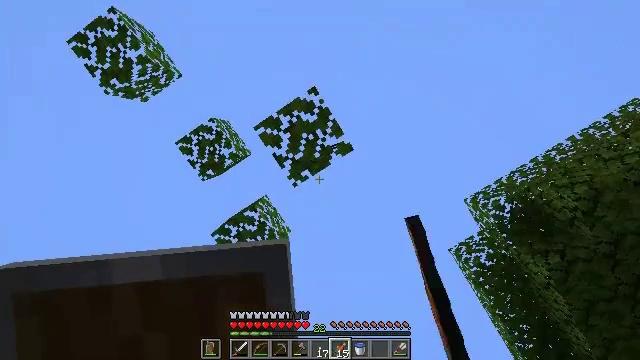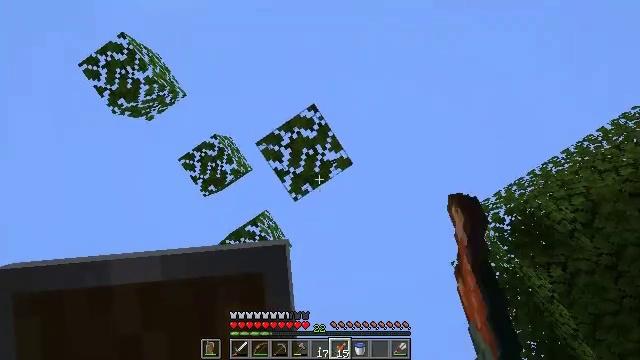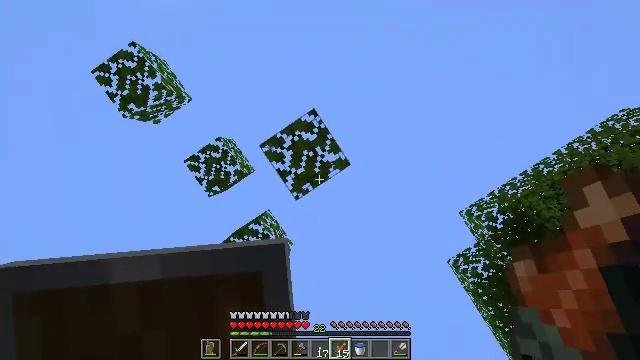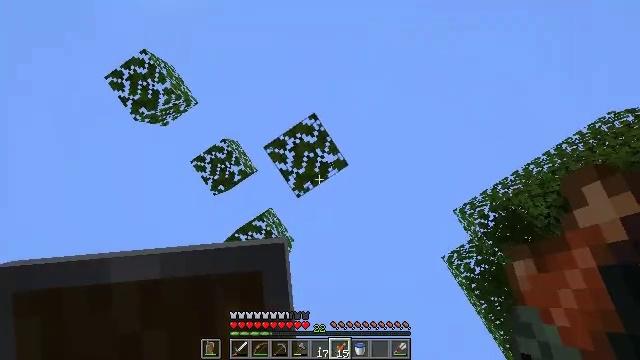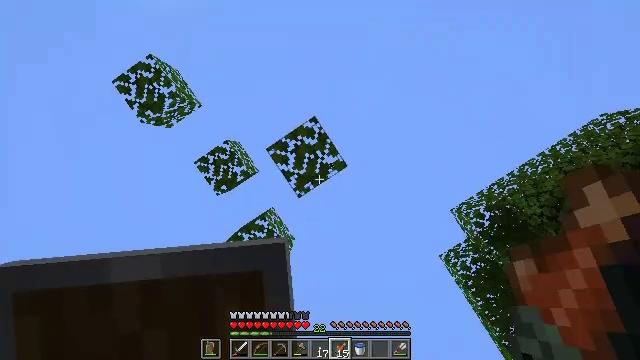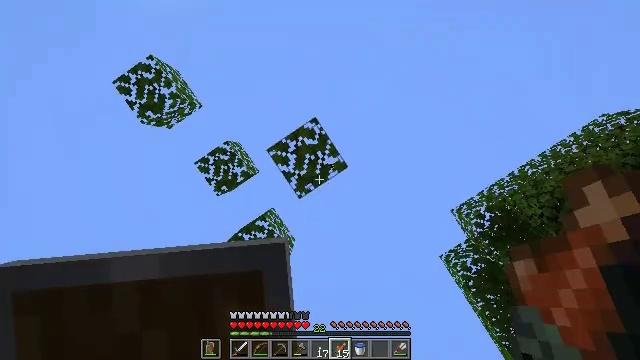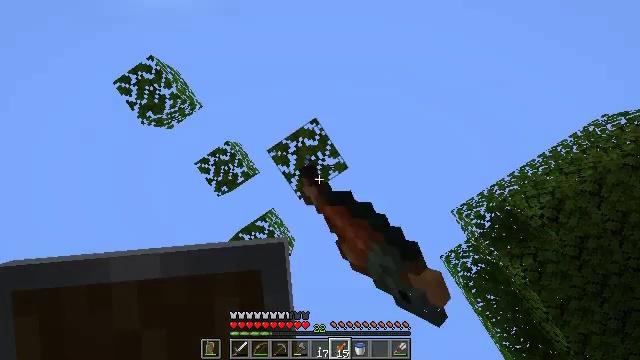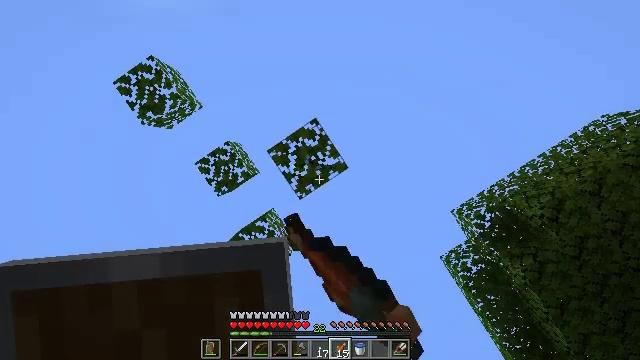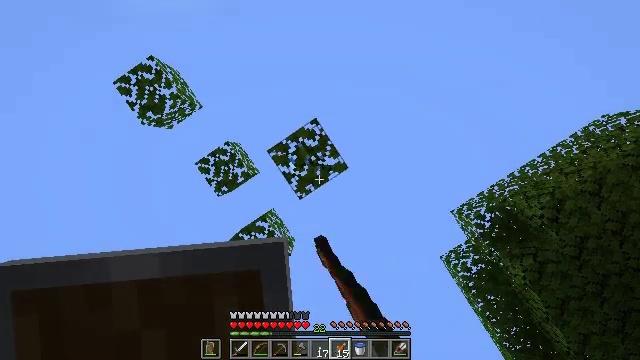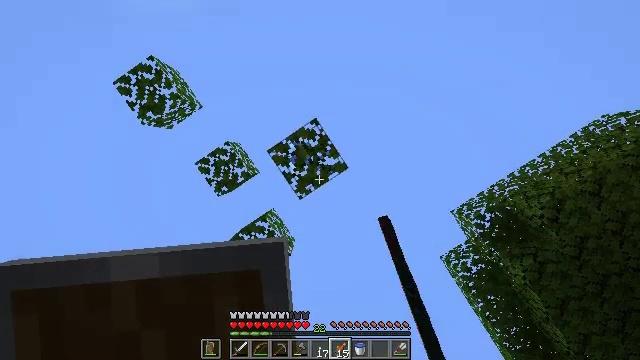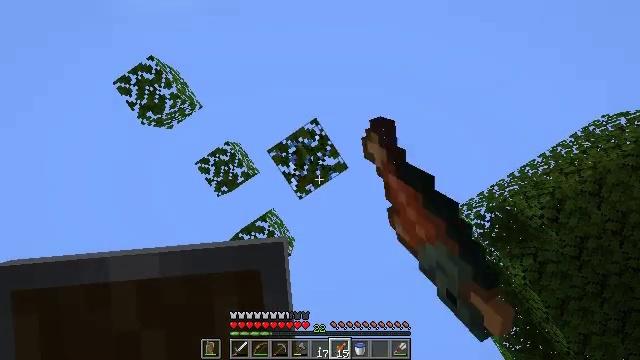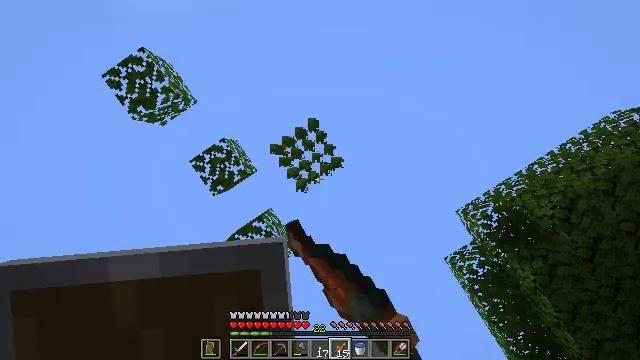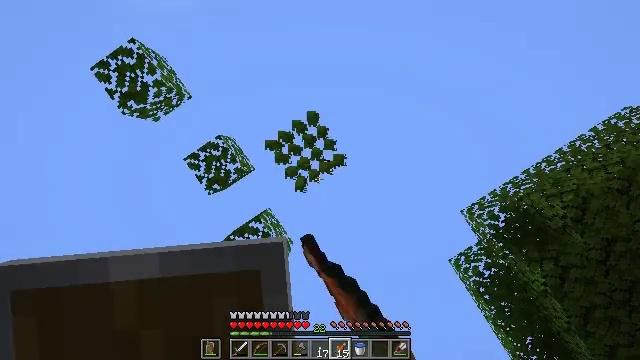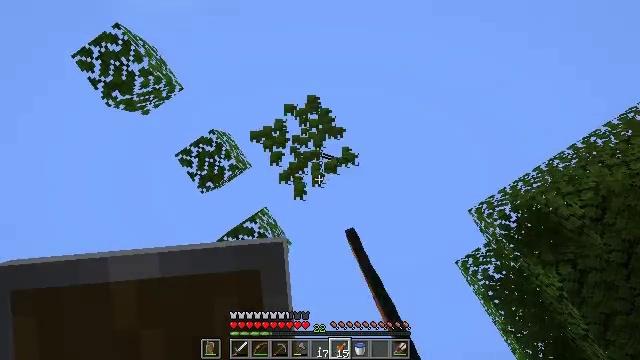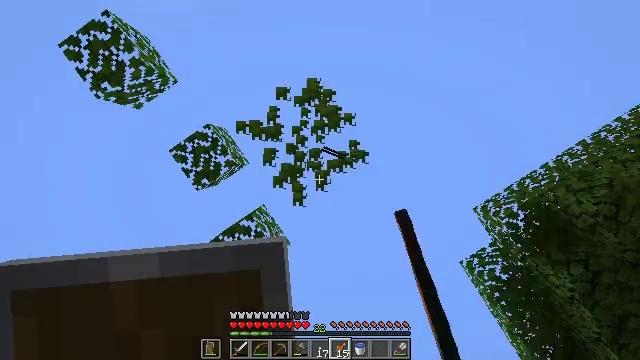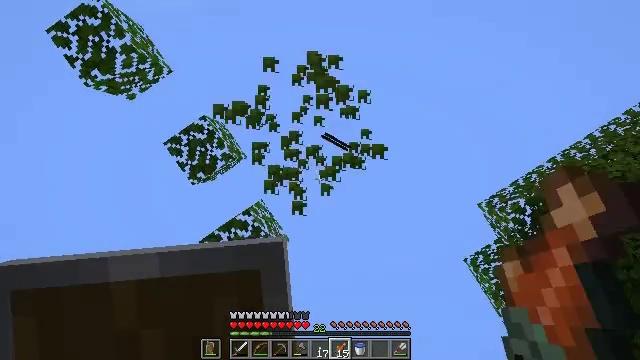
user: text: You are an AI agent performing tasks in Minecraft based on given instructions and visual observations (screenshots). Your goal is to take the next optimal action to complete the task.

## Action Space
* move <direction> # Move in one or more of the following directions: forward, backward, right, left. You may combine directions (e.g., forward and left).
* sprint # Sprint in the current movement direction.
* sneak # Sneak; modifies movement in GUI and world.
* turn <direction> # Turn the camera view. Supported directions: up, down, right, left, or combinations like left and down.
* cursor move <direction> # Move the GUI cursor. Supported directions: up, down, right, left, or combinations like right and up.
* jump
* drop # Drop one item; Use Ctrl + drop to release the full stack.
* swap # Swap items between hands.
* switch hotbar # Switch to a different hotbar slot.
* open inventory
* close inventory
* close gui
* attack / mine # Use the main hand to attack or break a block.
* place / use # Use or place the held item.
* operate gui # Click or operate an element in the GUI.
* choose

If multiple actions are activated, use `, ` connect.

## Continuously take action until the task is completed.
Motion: motion action
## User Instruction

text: Collect dark oak leaves by breaking them.
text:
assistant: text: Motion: turn up, attack / mine
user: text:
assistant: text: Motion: move back, attack / mine
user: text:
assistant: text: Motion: move back, attack / mine
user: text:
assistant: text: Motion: attack / mine
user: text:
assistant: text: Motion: attack / mine
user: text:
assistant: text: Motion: attack / mine
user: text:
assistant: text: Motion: attack / mine
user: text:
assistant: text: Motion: attack / mine
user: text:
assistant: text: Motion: attack / mine
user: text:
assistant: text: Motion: attack / mine
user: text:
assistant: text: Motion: move forward, attack / mine, jump
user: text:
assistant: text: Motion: move forward, attack / mine, jump
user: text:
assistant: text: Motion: move forward, attack / mine, jump
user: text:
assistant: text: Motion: move forward, attack / mine, jump
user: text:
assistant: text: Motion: attack / mine, jump
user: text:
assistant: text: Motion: attack / mine, jump